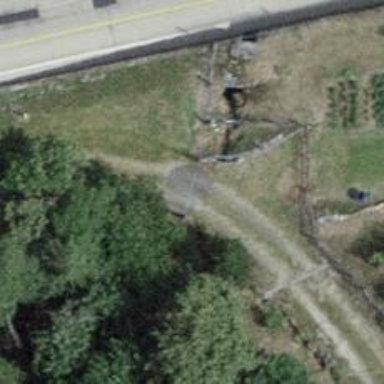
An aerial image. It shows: Gate.